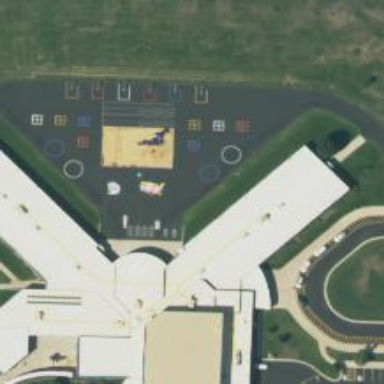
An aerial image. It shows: School.